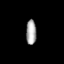
Tissue: lung
Cell type: Others
Senescence score: 0.2392
Nuclear area (px): 248
Mean DAPI intensity: 167.637